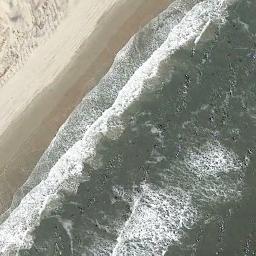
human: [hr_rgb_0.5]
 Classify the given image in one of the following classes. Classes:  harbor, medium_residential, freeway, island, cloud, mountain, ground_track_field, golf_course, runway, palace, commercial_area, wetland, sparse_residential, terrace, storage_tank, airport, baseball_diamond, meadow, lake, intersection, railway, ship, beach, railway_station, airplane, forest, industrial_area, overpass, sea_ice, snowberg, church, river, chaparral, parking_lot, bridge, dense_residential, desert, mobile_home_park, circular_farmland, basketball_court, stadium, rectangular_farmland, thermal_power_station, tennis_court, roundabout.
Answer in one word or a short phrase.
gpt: beach